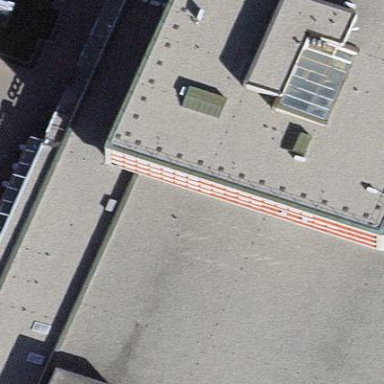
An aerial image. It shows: Part of building with flat gray roof.